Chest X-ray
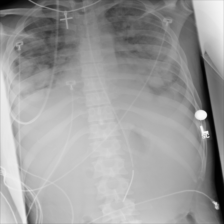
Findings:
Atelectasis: negative
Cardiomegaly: negative
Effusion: negative
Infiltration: negative
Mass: positive
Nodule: negative
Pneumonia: negative
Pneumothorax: negative
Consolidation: negative
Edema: negative
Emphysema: negative
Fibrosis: negative
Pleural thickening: negative
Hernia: negative